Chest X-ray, PA view. Patient: 78 years old, sex M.
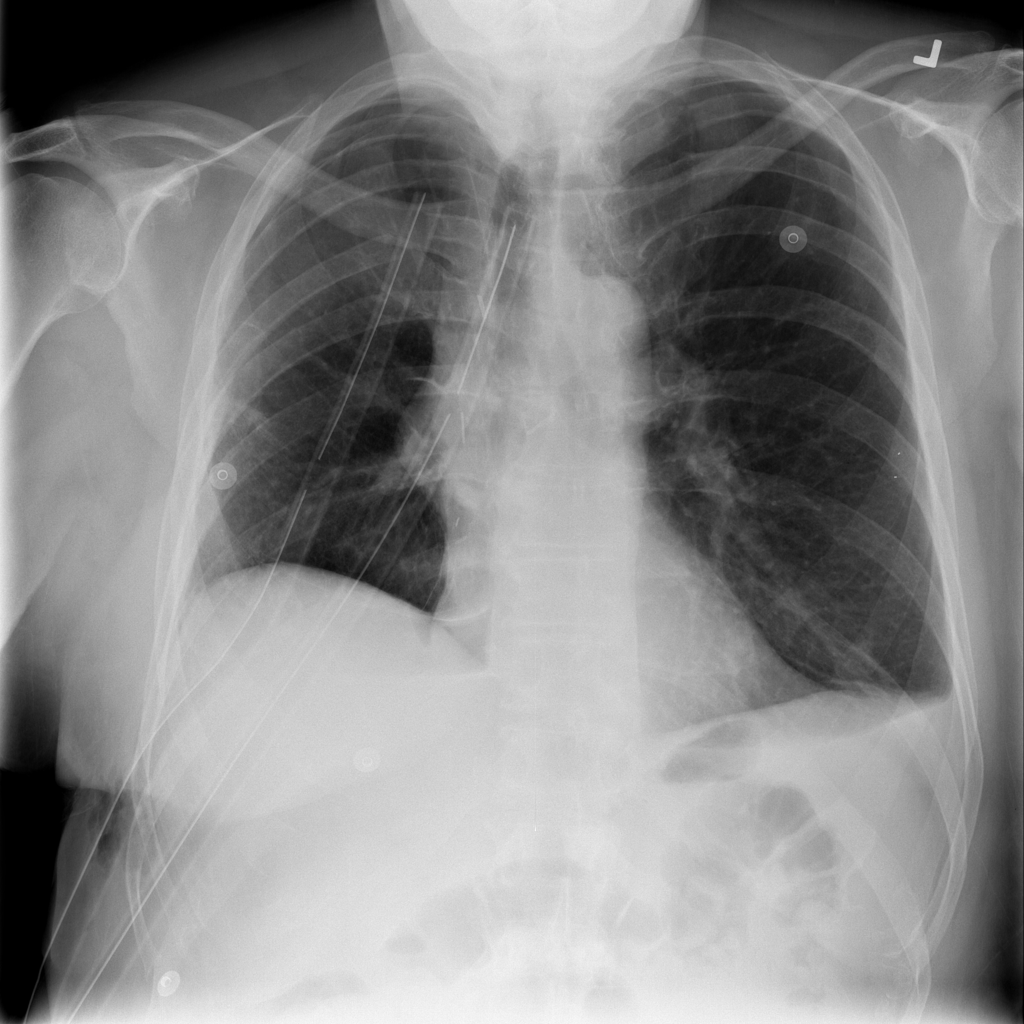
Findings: Pneumothorax